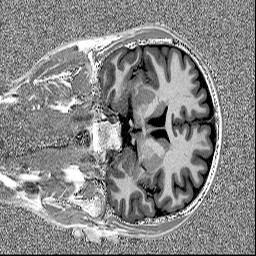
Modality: MP2RAGE
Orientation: coronal
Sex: male